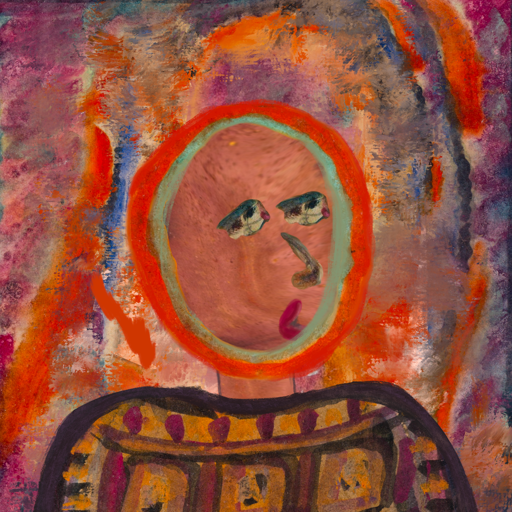
Background: Experience, Head And Neck Side: Mother_And_Son_Mother, Face Side: Pipe, Bust: Doll, Hair Side: Sisters, Head Accessory: Blank, Second Necklace: Blank, Necklace: Blank, Baby: Blank